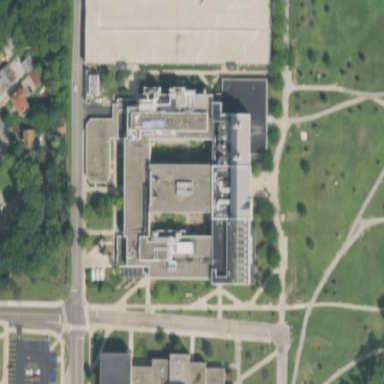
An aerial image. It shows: University building.